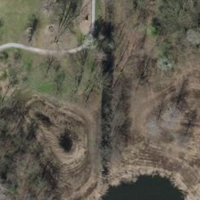
EUNIS habitat code: 41
Species observed at this site:
Cuculus canorus
Corvus corax
Anas platyrhynchos
Hirundo rustica
Turdus merula